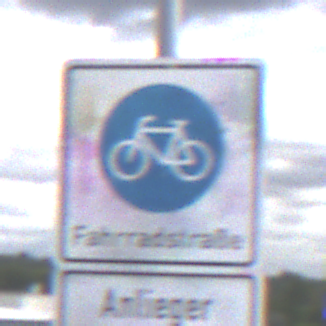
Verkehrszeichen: BeginnFahrradstrasse
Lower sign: PersonengruppenFrei2
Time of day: MorningAfternoon
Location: Outdoor (Suburban)
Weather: PartlyCloudy
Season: NotSpecified
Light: Natural